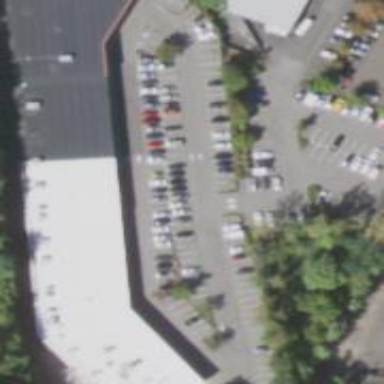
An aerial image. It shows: Retail area.